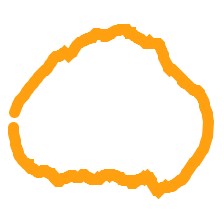
Shape: circle